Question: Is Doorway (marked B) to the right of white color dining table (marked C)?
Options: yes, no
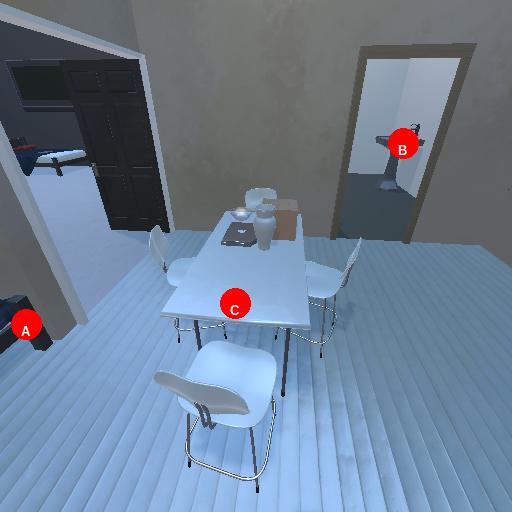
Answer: yes